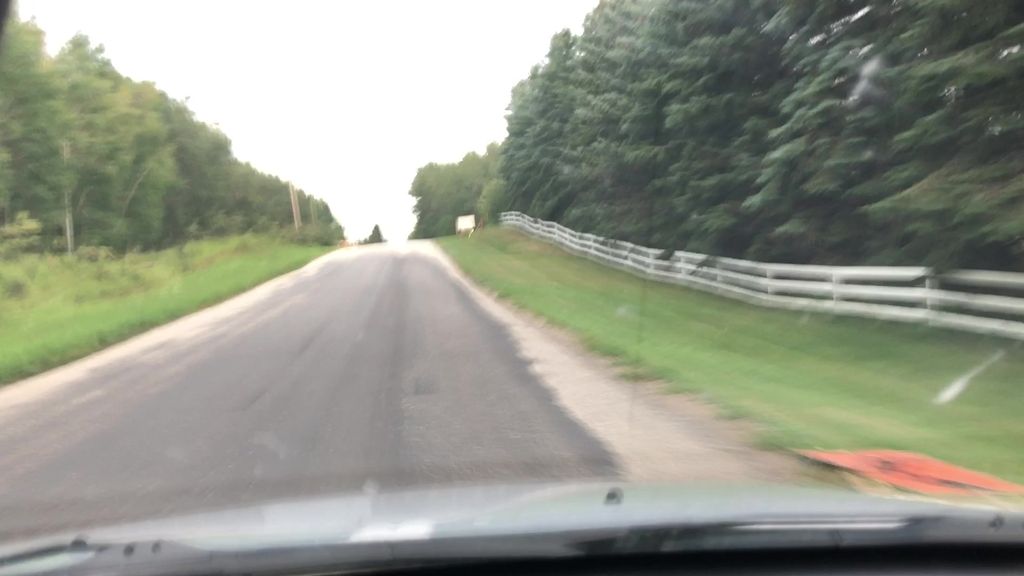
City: edmonton